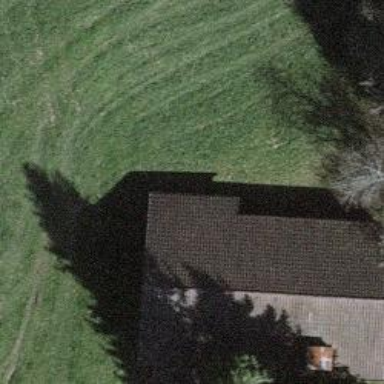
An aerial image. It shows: Rural barn.